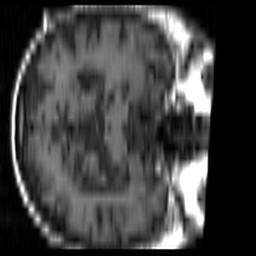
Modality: T1w
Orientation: axial
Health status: ill
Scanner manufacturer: siemens
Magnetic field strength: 1.5 T
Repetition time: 0.4 s
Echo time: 0.014 s